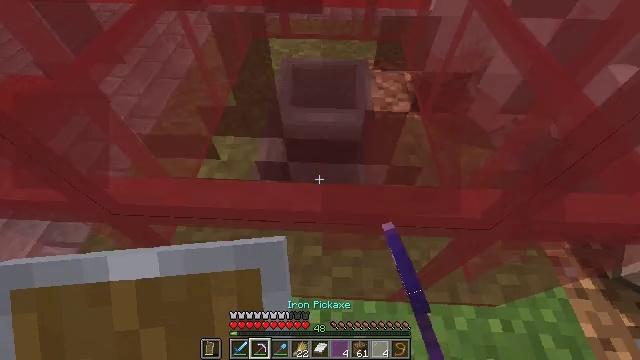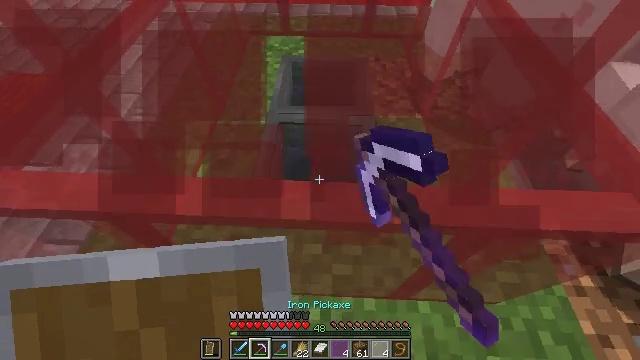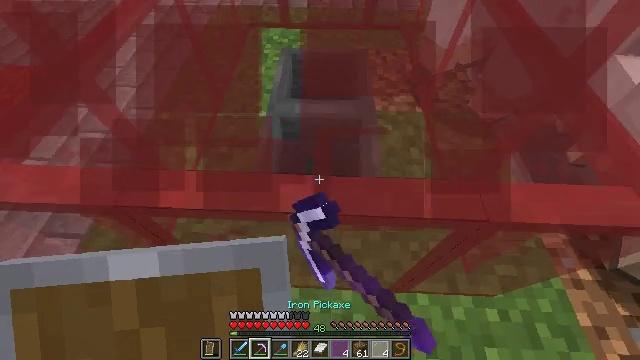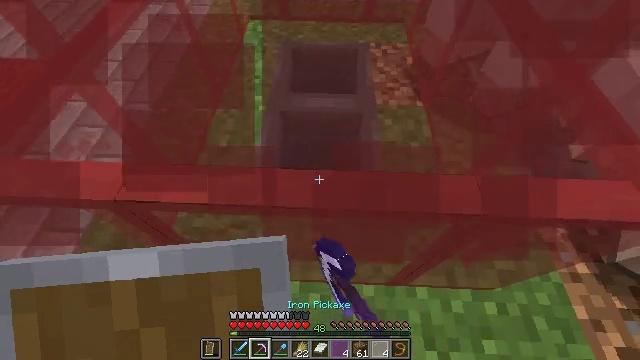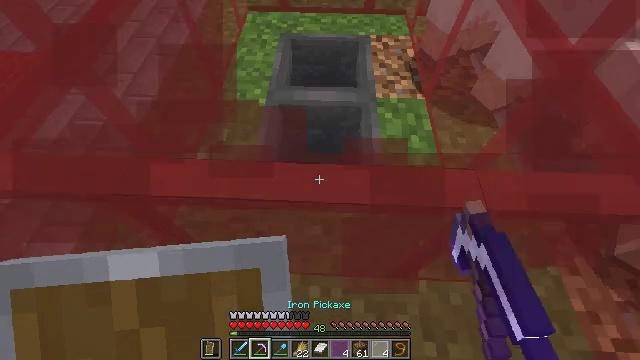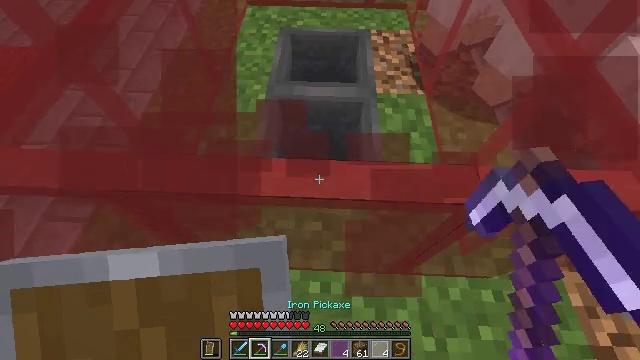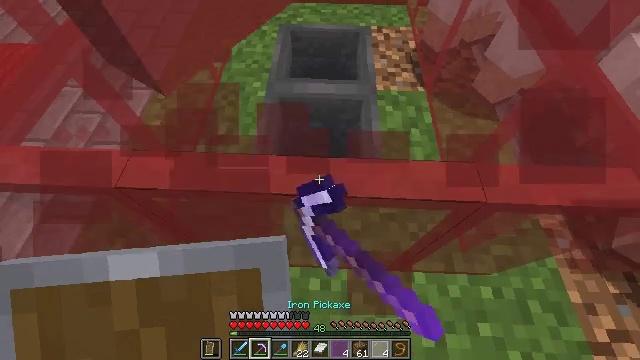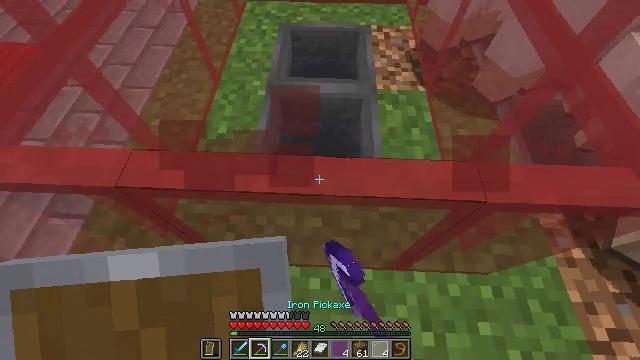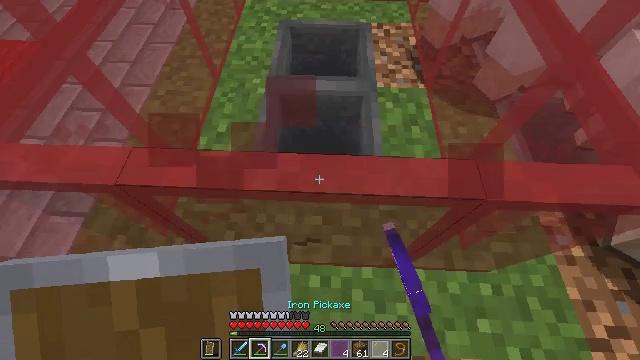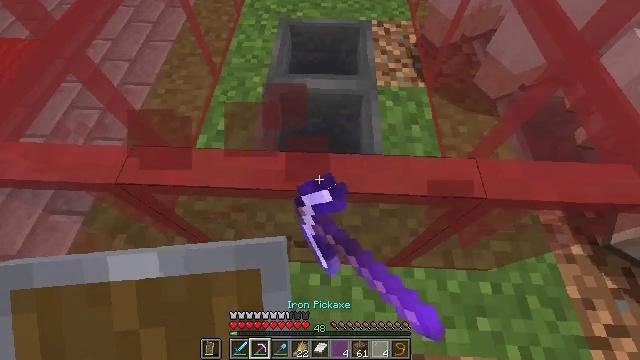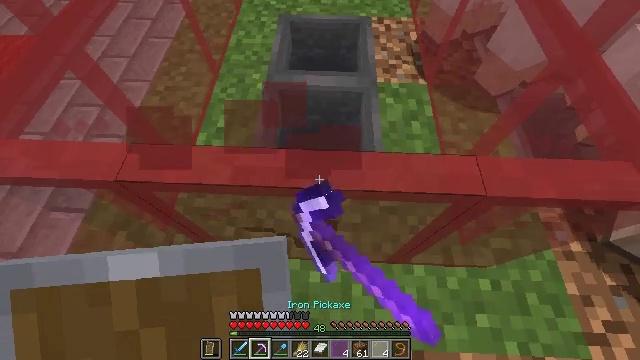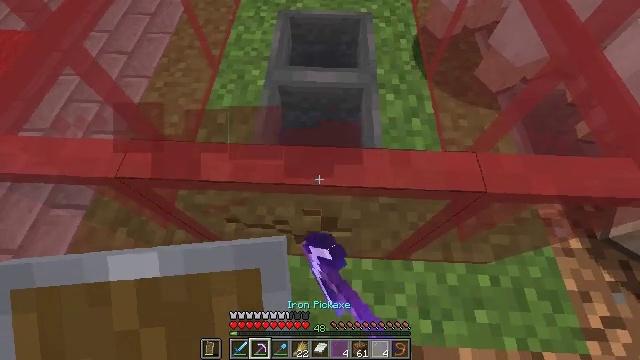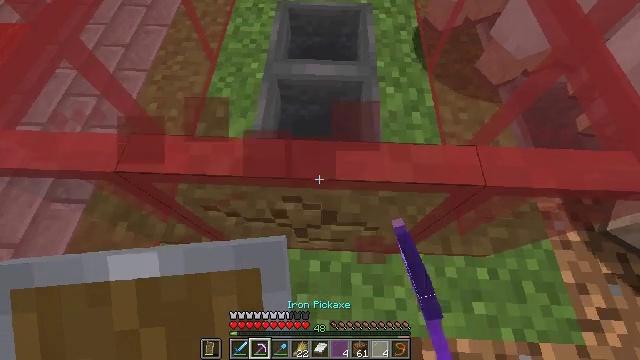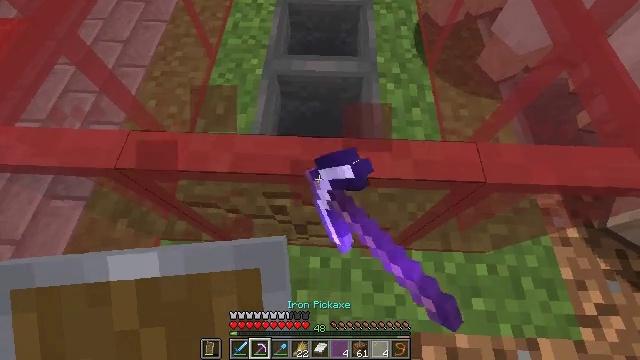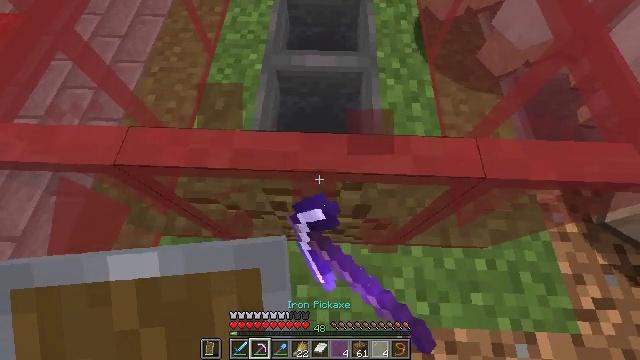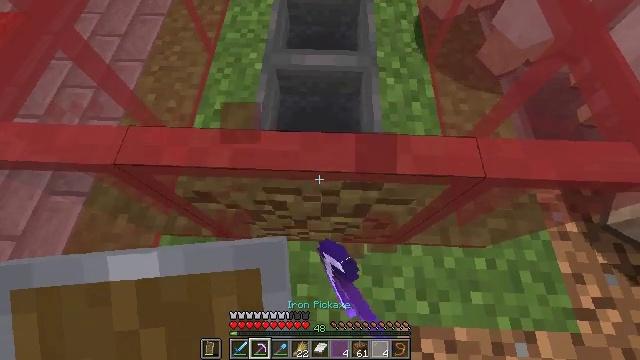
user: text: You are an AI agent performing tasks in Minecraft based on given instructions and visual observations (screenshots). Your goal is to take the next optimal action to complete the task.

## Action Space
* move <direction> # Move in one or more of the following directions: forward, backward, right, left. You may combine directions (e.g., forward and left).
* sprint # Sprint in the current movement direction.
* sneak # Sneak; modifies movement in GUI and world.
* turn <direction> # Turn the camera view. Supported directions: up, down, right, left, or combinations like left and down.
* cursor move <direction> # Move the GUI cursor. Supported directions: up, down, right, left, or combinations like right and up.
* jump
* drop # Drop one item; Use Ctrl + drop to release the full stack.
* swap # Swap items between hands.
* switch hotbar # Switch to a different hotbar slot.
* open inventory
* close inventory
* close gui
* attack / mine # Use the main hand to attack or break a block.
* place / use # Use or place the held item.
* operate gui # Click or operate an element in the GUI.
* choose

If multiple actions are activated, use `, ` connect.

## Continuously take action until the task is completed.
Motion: motion action
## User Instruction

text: Remove the red stained glass pane.
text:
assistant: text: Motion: attack / mine
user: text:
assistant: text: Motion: turn down, attack / mine
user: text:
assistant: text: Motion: turn down, attack / mine
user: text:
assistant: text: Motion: turn down, attack / mine
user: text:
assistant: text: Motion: attack / mine
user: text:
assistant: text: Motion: attack / mine
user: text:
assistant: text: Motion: attack / mine
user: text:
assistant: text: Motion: attack / mine
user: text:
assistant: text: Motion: attack / mine
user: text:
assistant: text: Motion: attack / mine
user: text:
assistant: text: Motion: attack / mine
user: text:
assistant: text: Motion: turn down, attack / mine
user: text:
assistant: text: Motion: attack / mine
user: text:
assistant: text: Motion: attack / mine
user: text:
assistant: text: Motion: attack / mine
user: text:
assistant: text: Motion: attack / mine
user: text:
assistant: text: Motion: attack / mine
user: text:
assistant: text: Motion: attack / mine
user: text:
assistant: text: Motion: attack / mine
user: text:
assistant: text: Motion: attack / mine
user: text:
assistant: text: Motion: attack / mine